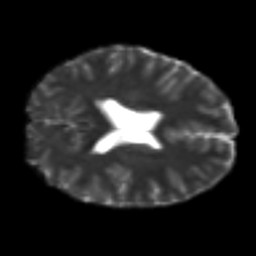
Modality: T2w
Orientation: axial
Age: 24
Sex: female
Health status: ill
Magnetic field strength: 3 T
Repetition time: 8.4 s
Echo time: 0.0926 s